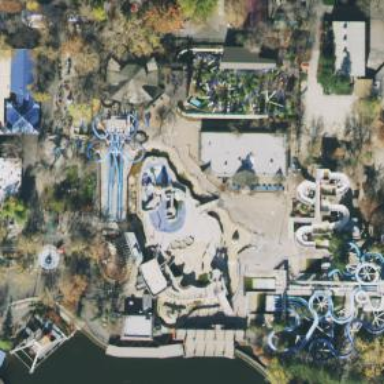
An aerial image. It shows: Water slide attraction.